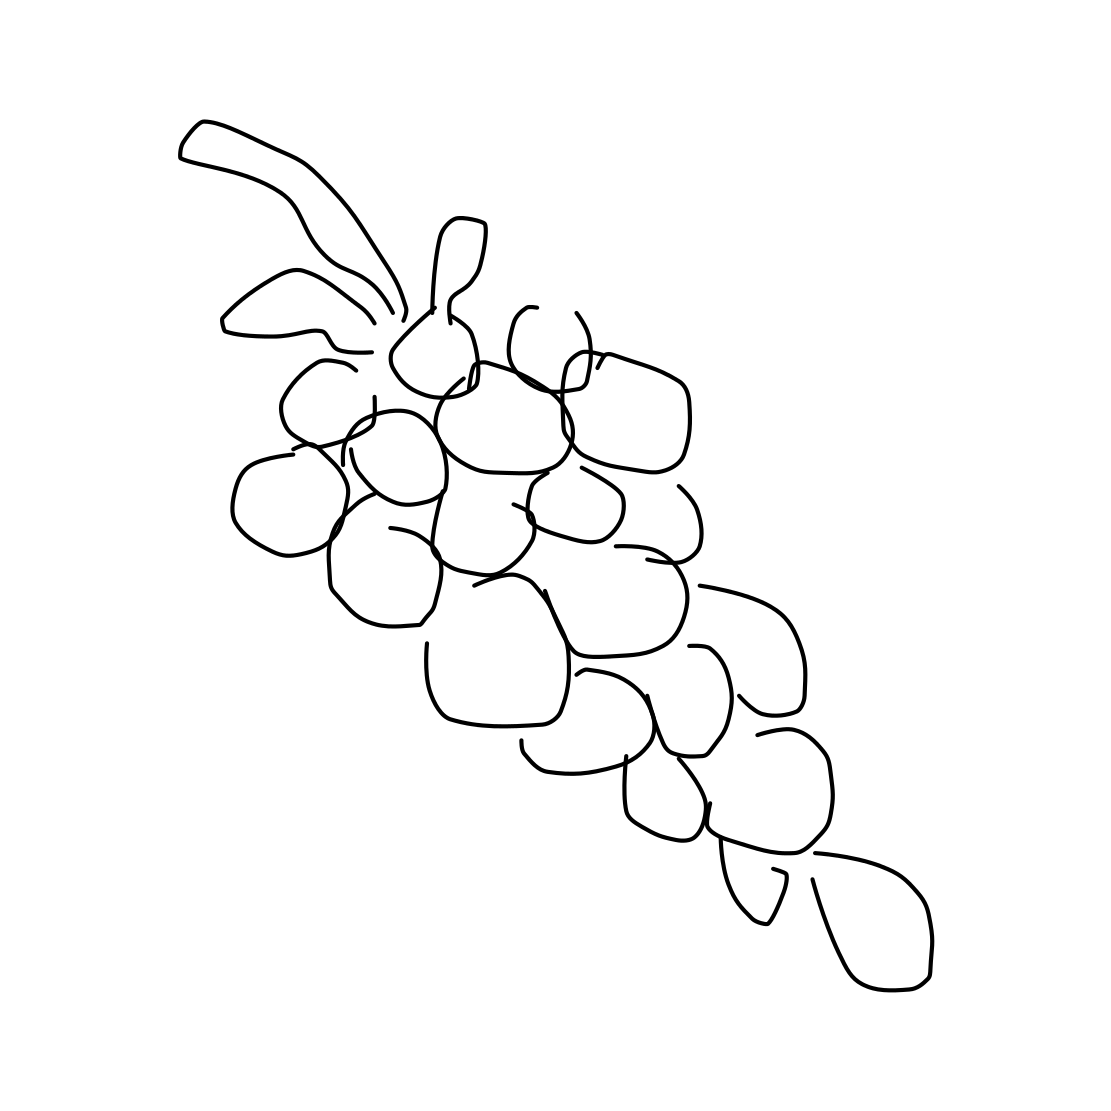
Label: grapes